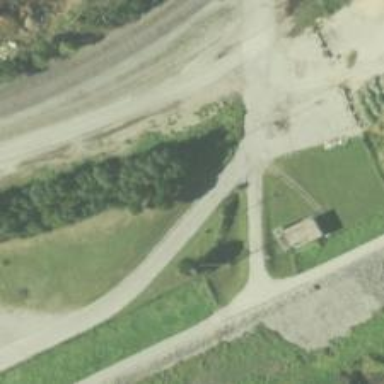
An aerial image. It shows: Abandoned railway.